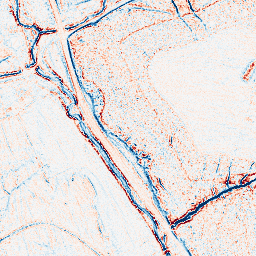
Category: edge_preserving
Decomposition family: anisotropic_diffusion
Decomposition parameters: iterations: 5
kappa: 10
gamma: 0.15
Upsampling method: quadratic
Upsampling parameters: scale: 8
Upsampling scale: 8